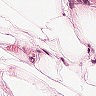
Metastatic tissue present: no